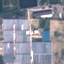
Land use / land cover: Industrial